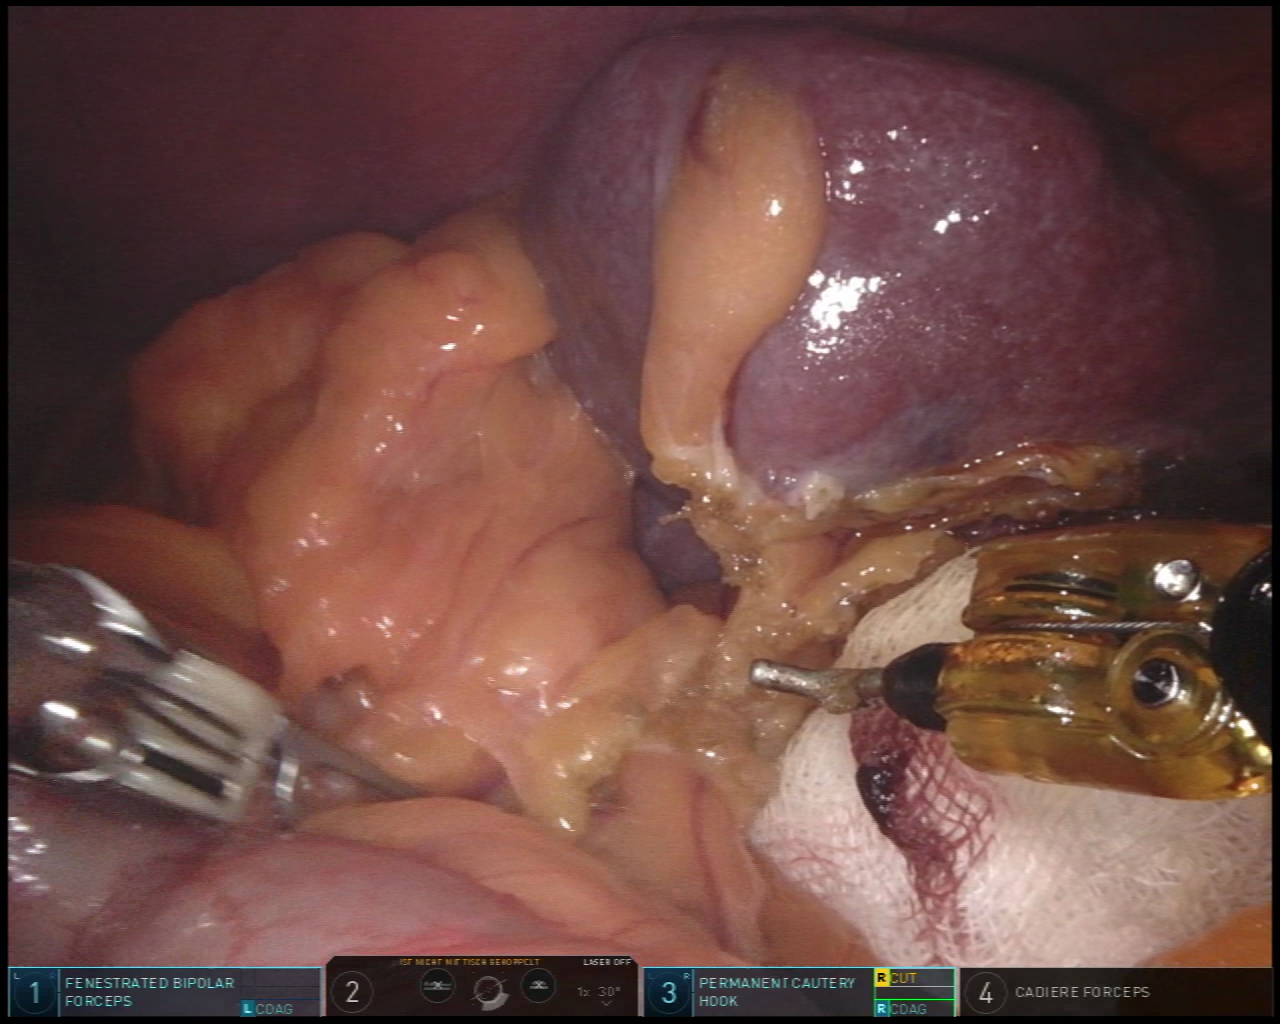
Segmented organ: spleen
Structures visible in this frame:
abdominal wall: yes
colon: yes
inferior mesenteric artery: no
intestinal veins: no
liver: no
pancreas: no
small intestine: no
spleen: yes
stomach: no
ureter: no
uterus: no
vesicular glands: no